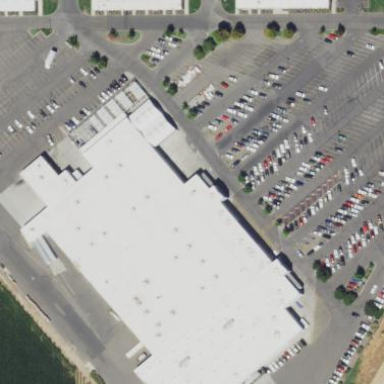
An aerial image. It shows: Retail building housing supermarket.